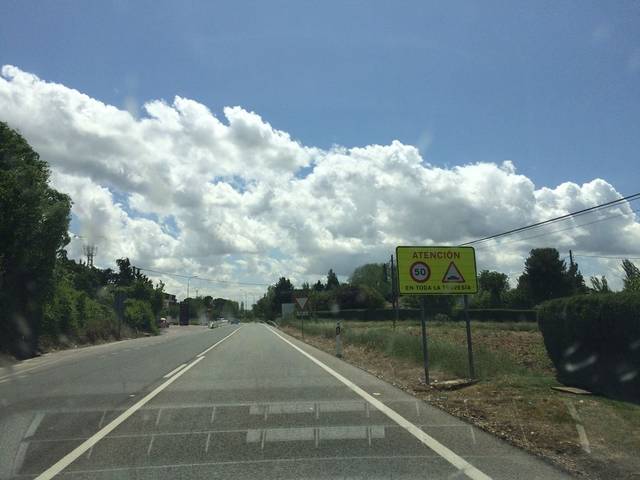
Region: Spain
Coordinates: 40.643, -3.511